Field crop: tomato
Growth stage: 2
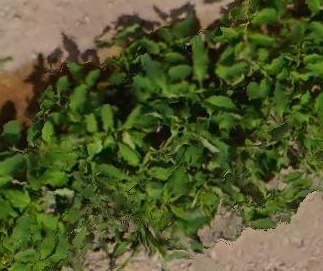
Species: tomato